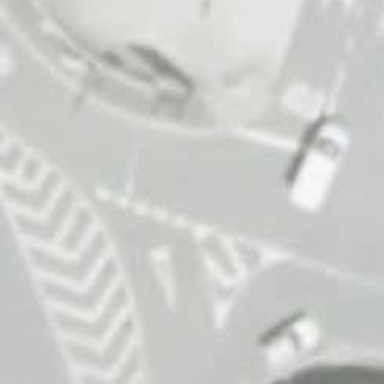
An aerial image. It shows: Road with "give way" sign.